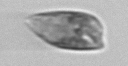
Label: Prorocentrum_dentatum